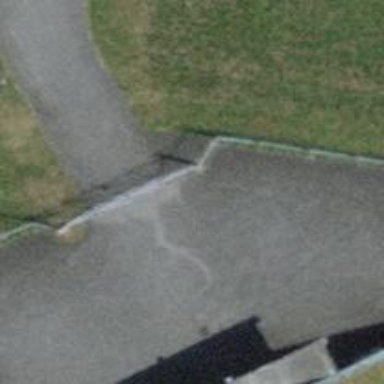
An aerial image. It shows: Gate.